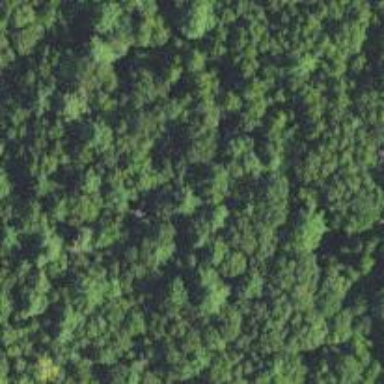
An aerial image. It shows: Mixed woodland with various types of leaves.